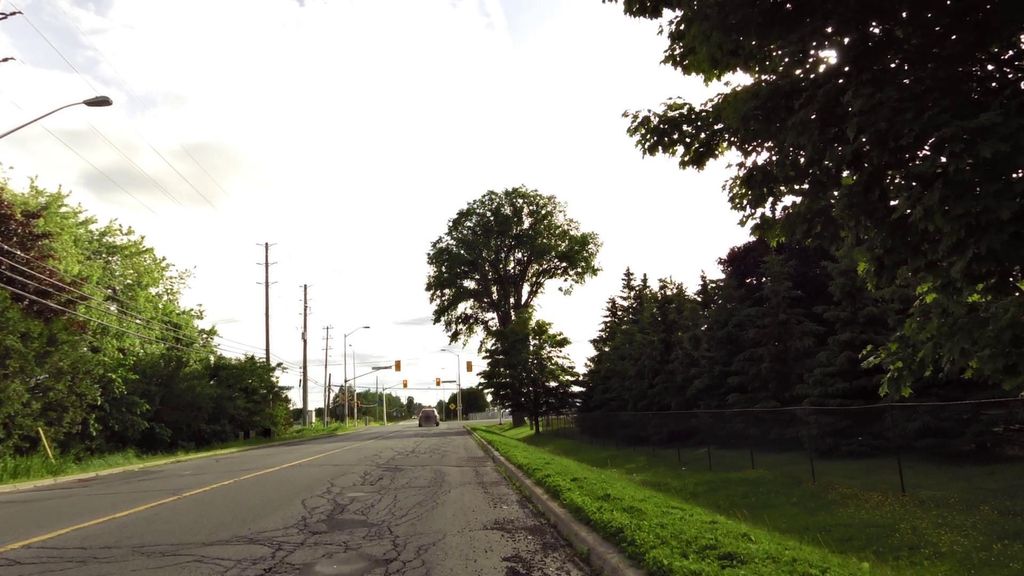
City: ottawa-gatineau